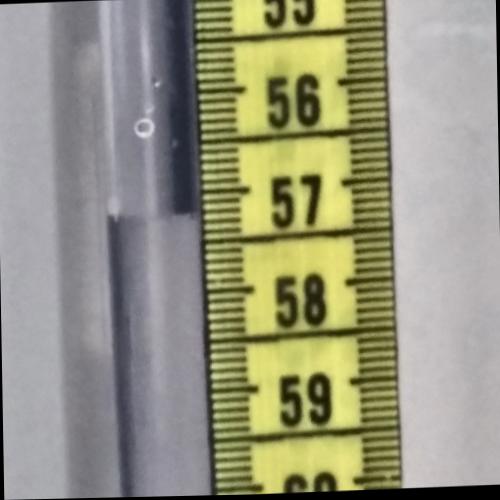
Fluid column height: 57.2 cm